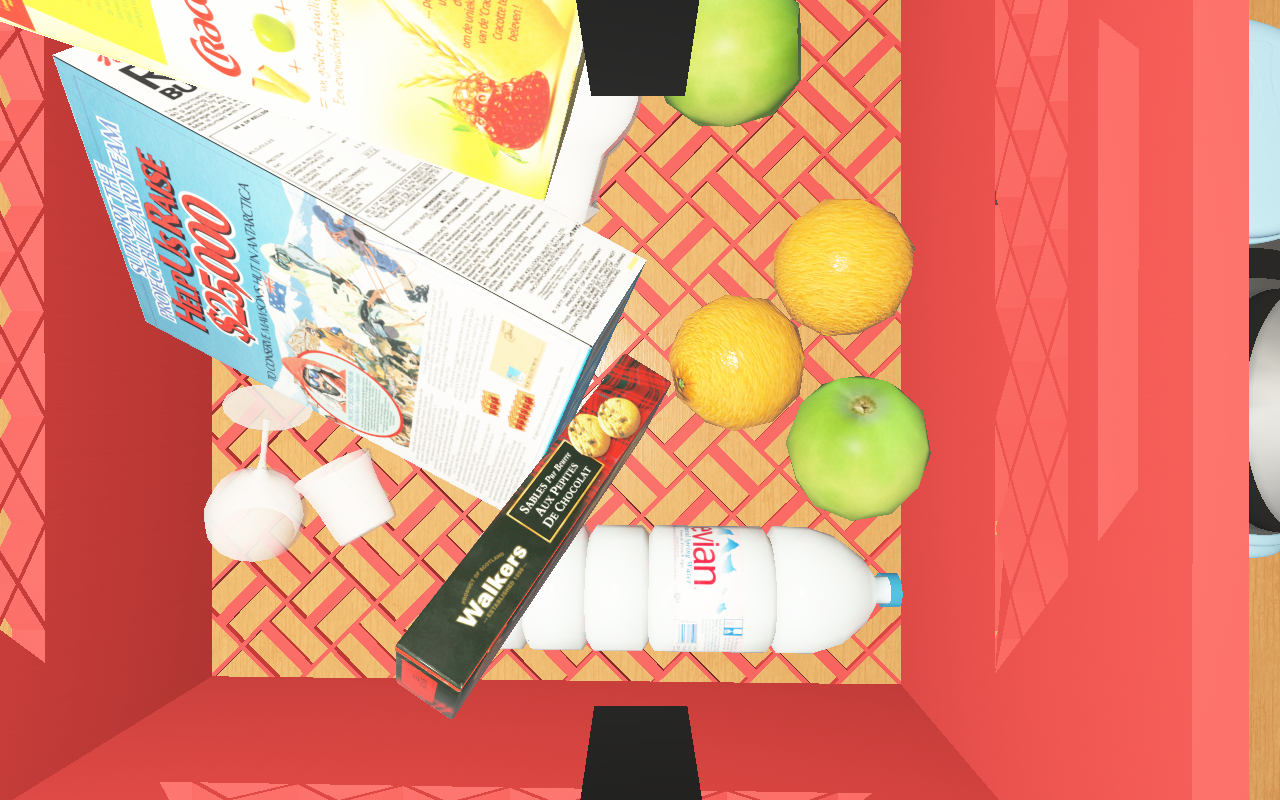
Objects in the scene:
water bottle
apple
apple
orange
orange
plate
jam jar
cereal box
cereal box